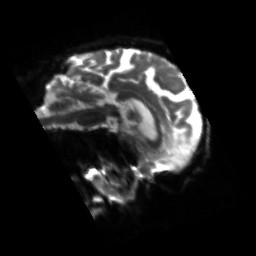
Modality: sbref
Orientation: sagittal
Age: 73
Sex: male
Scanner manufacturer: siemens
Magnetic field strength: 3 T
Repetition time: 4.71 s
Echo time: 0.0906 s